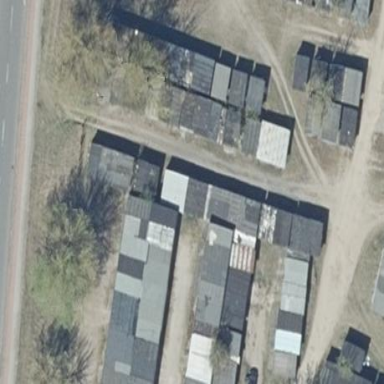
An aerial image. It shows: Group of garages.